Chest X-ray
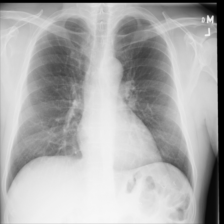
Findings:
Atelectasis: negative
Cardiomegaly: negative
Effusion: negative
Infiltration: negative
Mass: negative
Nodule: negative
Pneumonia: negative
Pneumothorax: negative
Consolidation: negative
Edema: negative
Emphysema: negative
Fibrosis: negative
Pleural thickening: negative
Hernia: negative